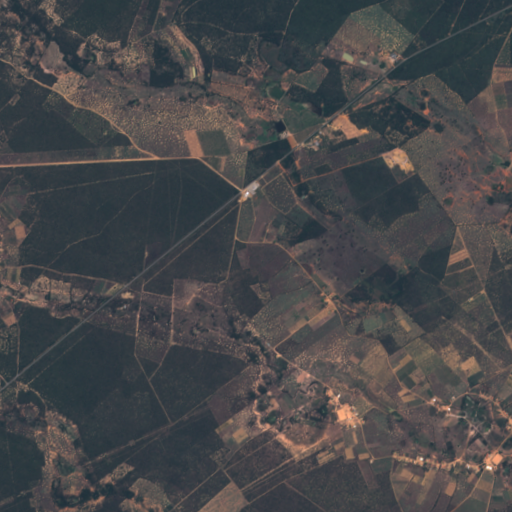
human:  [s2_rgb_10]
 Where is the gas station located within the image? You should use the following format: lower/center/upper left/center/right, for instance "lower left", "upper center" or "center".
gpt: The gas station is located in the center of the image.
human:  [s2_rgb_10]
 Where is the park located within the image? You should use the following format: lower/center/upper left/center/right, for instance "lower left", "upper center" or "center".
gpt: The park is located in the lower right of the image.
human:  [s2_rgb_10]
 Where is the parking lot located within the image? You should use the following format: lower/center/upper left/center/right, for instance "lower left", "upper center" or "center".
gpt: The parking lot is located in the center of the image.
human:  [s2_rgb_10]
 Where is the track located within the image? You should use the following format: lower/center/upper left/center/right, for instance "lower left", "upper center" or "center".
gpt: There is no track in the image.